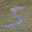
Label: 5